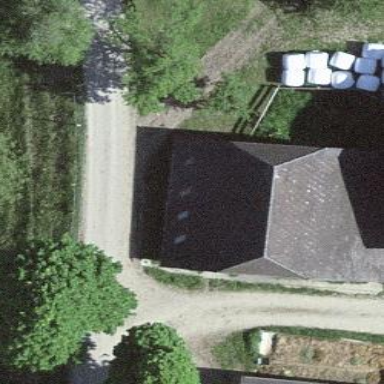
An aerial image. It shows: Barn.